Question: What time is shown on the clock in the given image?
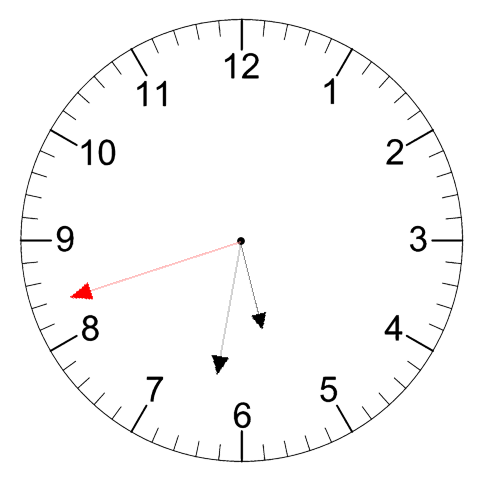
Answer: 05:31:42